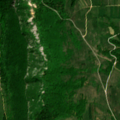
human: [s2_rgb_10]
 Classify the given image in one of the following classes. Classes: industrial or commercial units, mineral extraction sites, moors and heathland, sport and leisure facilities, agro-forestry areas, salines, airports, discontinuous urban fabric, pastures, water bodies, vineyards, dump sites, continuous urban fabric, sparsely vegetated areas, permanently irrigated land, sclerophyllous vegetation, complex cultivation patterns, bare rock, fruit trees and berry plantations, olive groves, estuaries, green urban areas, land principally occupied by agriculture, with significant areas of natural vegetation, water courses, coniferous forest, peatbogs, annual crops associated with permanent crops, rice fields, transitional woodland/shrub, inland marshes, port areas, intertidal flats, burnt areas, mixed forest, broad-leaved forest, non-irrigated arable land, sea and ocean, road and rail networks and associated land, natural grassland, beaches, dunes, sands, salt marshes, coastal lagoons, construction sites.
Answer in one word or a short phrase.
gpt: complex cultivation patterns, land principally occupied by agriculture, with significant areas of natural vegetation, broad-leaved forest, transitional woodland/shrub